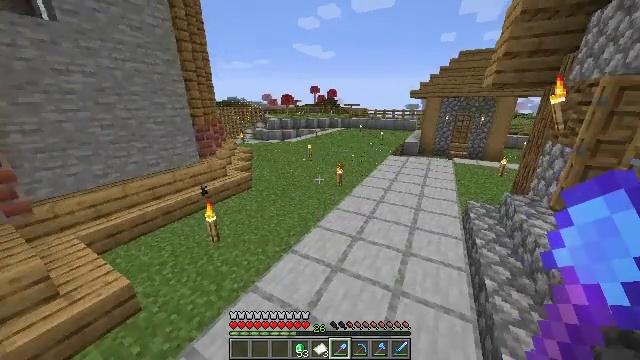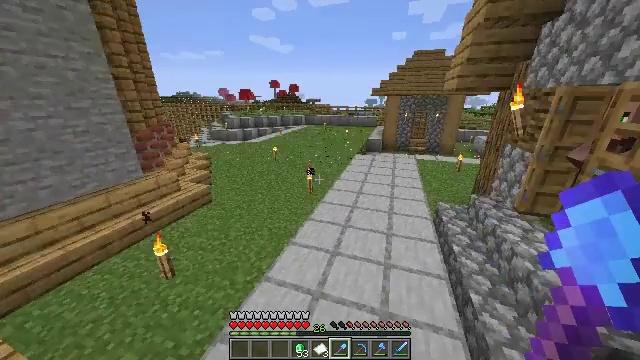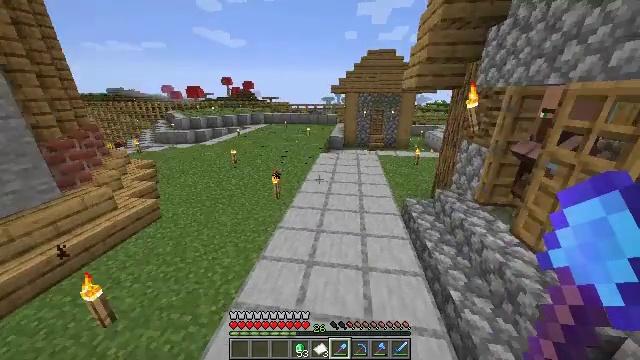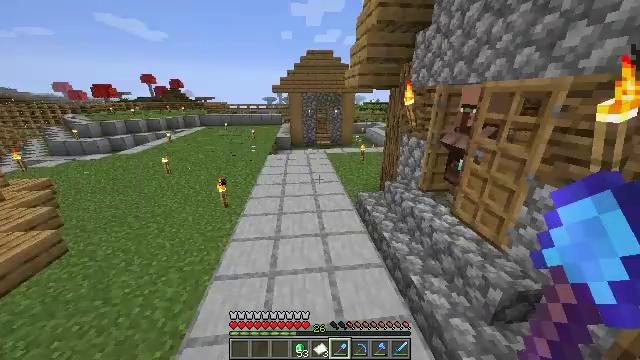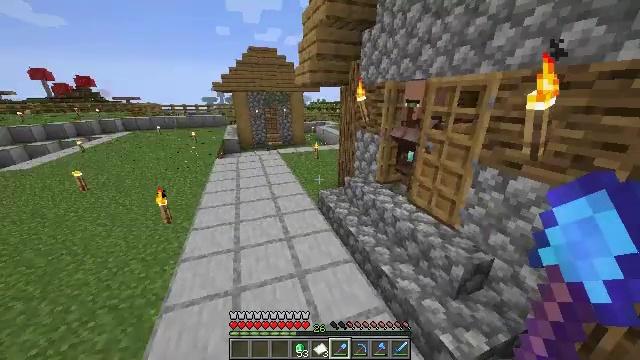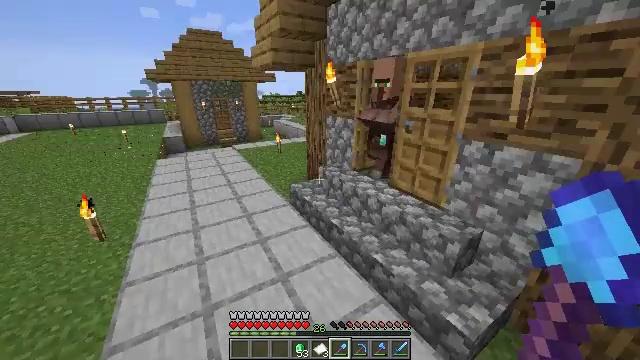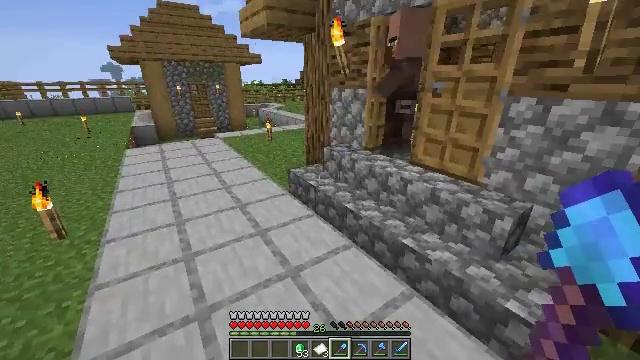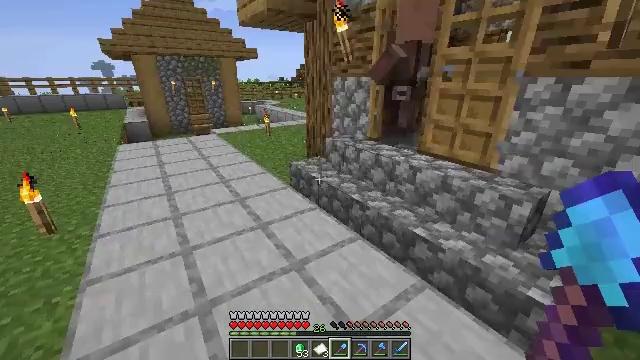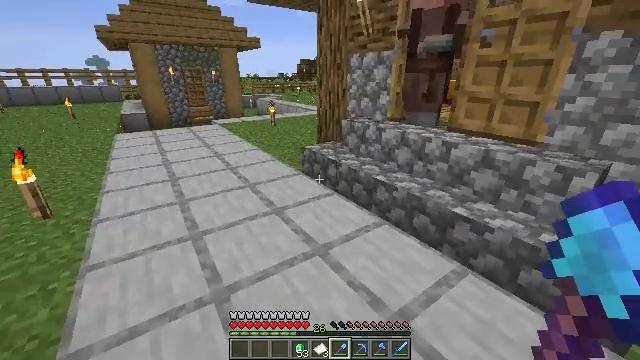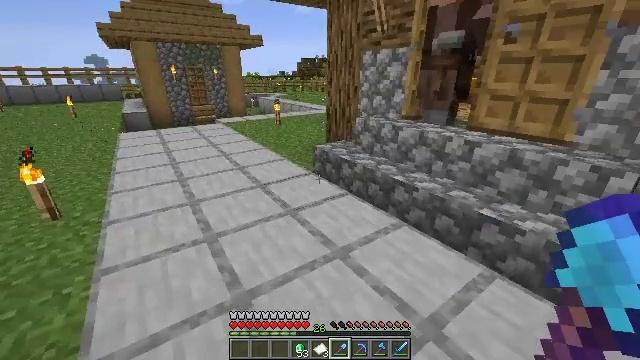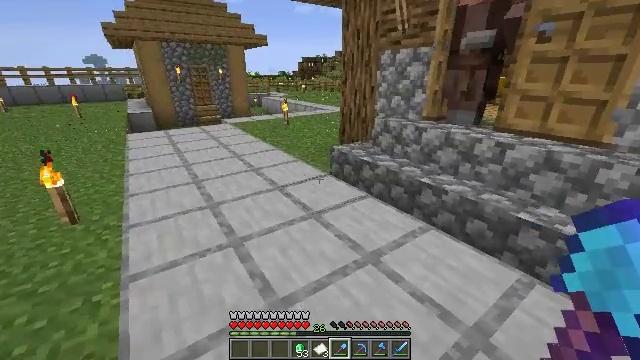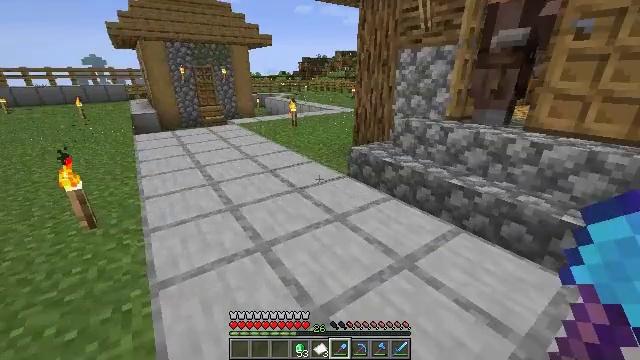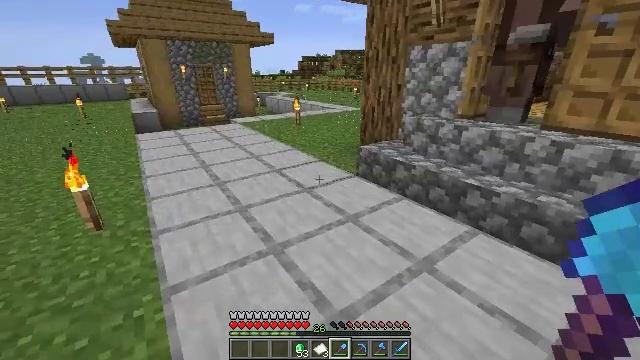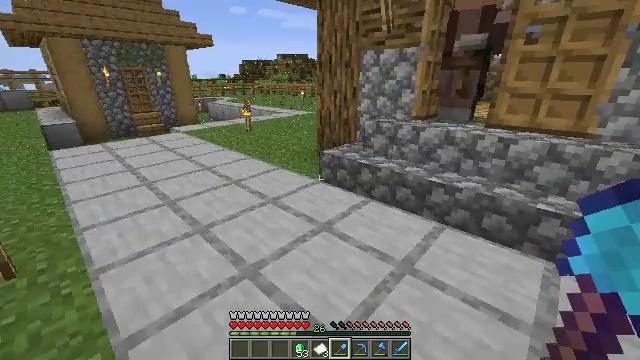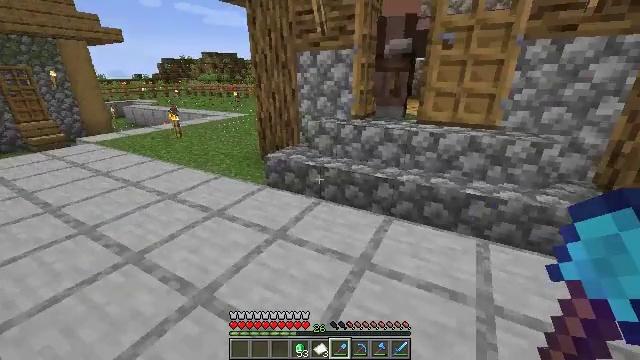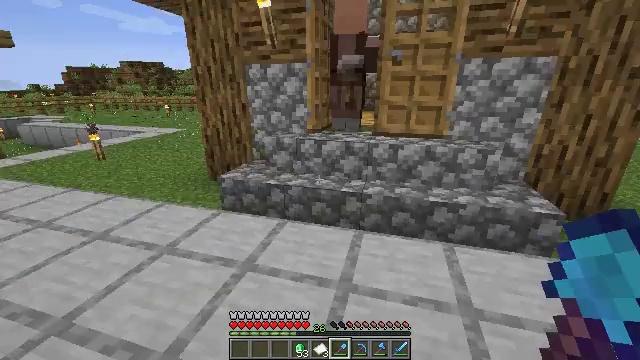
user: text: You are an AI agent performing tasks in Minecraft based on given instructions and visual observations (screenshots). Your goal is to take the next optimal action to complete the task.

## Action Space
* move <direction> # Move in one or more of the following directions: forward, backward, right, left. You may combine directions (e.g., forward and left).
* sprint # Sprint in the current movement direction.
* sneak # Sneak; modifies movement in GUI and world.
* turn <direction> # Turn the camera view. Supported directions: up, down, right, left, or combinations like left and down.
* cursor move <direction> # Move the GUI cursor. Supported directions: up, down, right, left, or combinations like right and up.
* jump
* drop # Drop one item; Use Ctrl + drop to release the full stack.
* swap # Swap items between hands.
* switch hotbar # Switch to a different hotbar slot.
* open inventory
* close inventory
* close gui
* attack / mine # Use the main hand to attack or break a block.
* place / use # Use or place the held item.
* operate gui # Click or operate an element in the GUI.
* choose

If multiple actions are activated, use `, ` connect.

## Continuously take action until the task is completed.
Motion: motion action
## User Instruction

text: Break down the oak fence.
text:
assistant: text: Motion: move forward, turn right and down, jump
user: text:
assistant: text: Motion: move forward, turn right
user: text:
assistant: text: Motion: move forward, turn right
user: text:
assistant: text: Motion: turn right
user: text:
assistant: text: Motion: turn right
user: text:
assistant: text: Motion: turn right
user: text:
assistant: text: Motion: no_op
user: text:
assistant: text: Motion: move left
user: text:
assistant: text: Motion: move left
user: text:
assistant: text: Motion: move left
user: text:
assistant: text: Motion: move forward and move left
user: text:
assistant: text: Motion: move forward and move left
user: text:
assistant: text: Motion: move forward and move left, turn right
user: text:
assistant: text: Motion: move forward and move left, turn right
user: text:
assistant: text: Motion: move forward and move left, turn right and up
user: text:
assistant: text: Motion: move forward, turn right and up
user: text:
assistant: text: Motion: move forward, turn right and up
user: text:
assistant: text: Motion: move forward, turn right and up
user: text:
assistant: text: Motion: move forward, turn right and up
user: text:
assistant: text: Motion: move forward
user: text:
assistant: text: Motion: no_op
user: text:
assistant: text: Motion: no_op
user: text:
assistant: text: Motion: no_op
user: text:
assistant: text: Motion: no_op
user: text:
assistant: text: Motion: no_op
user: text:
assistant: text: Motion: turn left
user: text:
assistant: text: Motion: turn left
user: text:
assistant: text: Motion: move forward
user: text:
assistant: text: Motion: move forward
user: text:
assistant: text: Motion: no_op